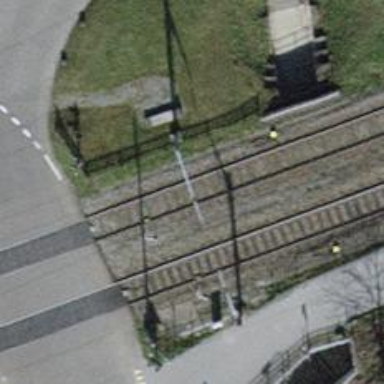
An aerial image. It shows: Railway milestone.